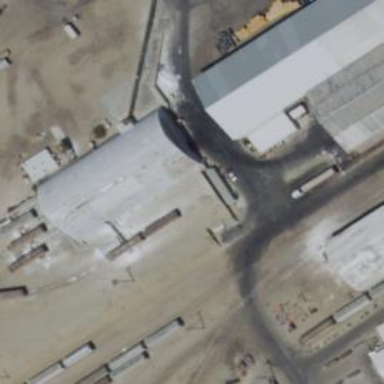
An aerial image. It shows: Industrial building.